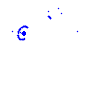
Particle: kaon